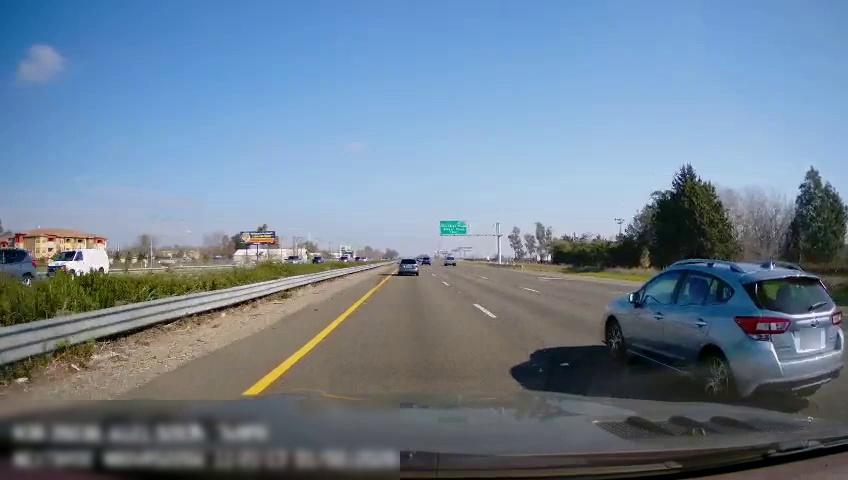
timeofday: Day
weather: Sunny
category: Drivable Space
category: Drivable Space
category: Vehicles | Car
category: Vehicles | Car
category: Vehicles | Car
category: Vehicles | Car
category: Vehicles | Car
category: Vehicles | Van
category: Vehicles | Car
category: Vehicles | SUV
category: Vehicles | SUV
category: Lanes | Current Lane
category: Lanes | Current Lane
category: Lanes | Alternate Lane
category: Traffic | Signs